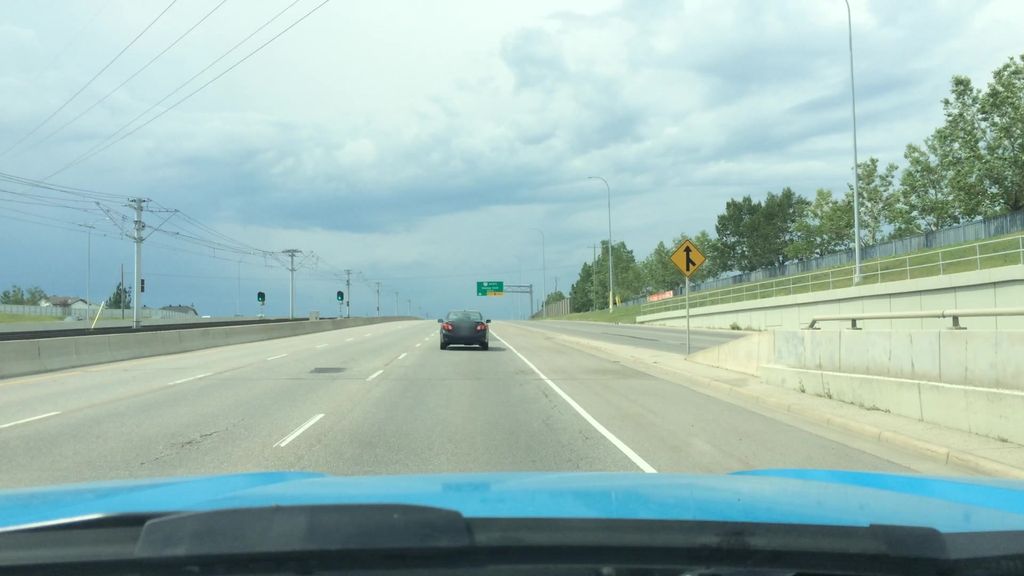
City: calgary